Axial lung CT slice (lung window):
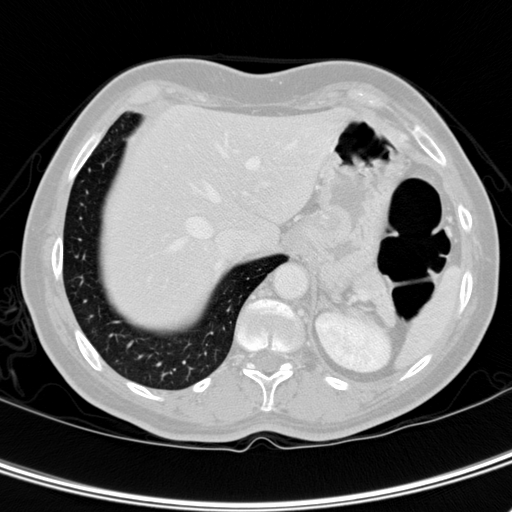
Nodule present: no